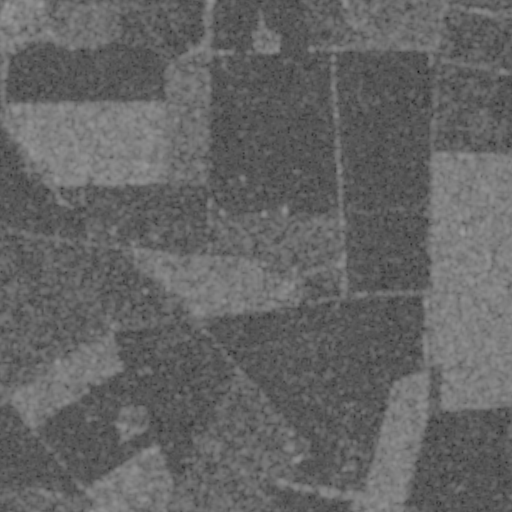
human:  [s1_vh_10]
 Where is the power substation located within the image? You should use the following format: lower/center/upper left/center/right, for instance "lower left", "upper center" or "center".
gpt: The power substation is located in the lower center of the image.
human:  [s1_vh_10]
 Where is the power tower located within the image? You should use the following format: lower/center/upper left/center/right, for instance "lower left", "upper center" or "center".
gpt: The power tower is located in the lower of the image.
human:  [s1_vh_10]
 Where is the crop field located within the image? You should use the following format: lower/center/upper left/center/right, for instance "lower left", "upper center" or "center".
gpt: There is no crop field in the image.

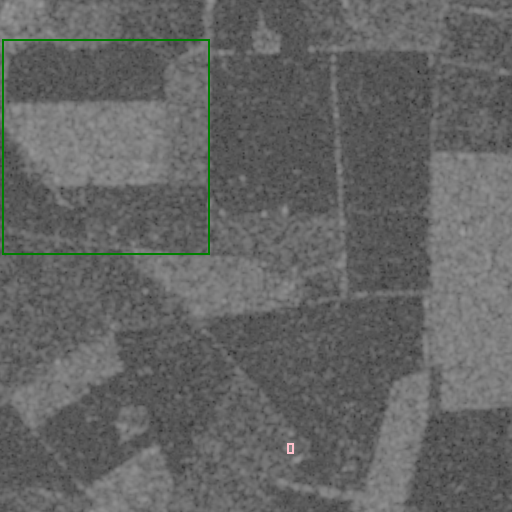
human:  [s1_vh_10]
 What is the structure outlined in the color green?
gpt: The structure outlined in green is a crop field.
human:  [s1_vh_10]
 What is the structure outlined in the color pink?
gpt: The structure outlined in pink is a power substation.
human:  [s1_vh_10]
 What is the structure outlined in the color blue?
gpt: There is no blue outline.